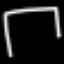
Label: square